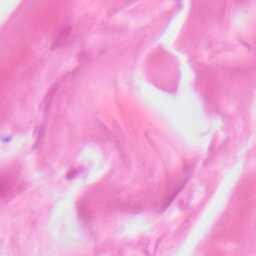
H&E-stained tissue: Skin